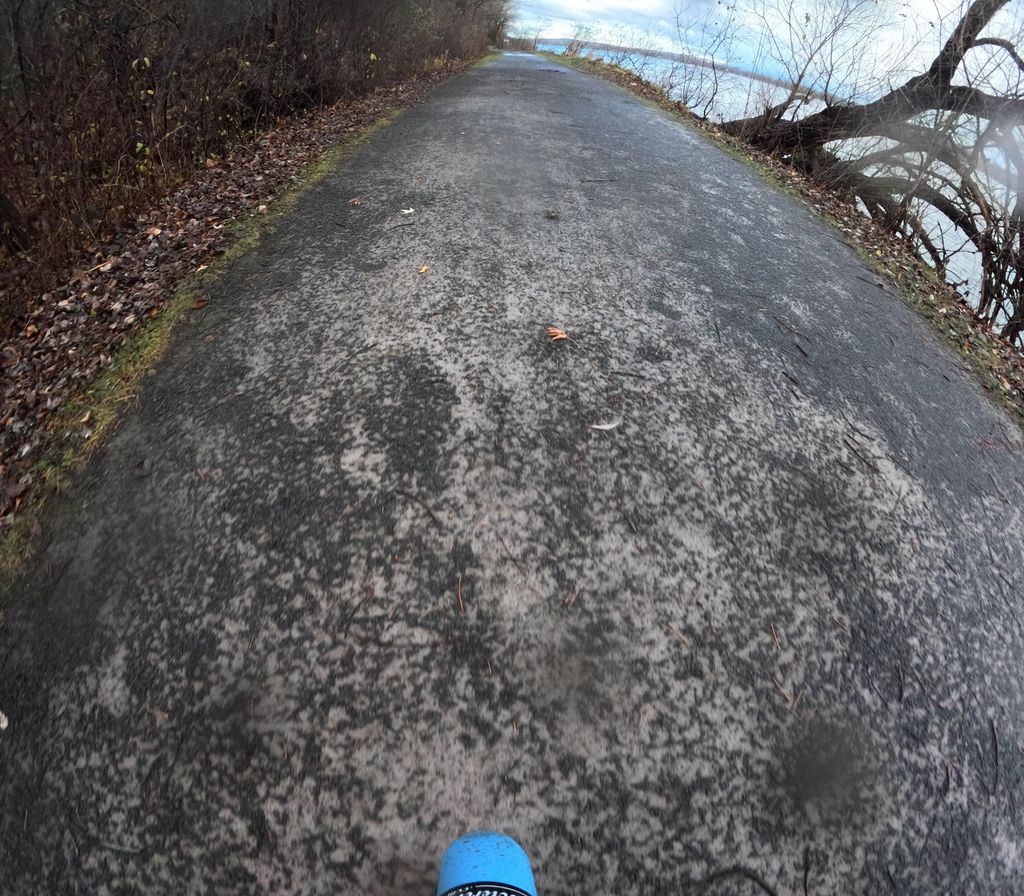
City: ottawa-gatineau